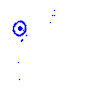
Particle: electron